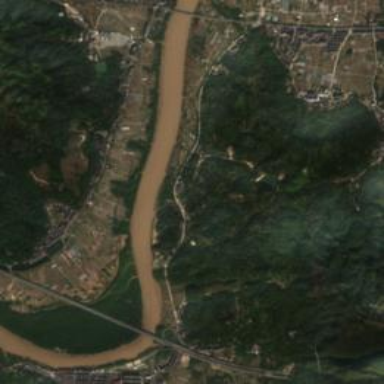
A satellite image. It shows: Beautiful view of river.